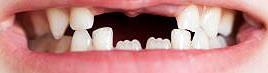
Condition: hypodontia